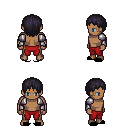
a pixel art fantasy rpg character, male body template, human, dark skin, steel arm armor, red pants, raven plain hairstyle, black slippers, four views (front, back, left, right), 2x2 character sprite sheet, small pixel art, hard edges, no anti-aliasing